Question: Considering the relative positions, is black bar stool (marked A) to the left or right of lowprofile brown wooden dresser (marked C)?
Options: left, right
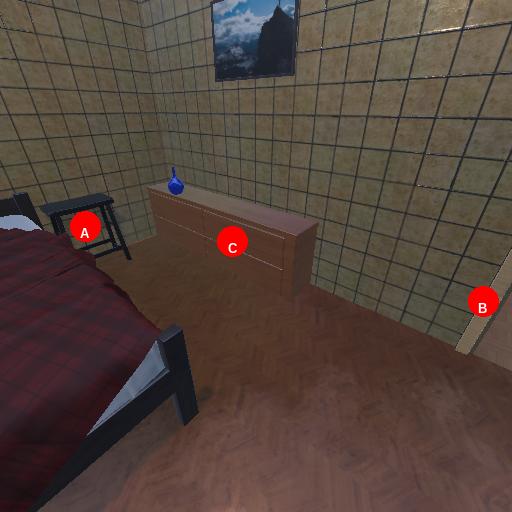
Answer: left